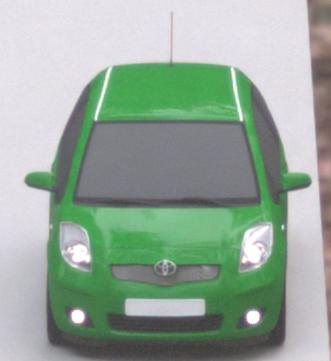
Make: Toyota
Model: Yaris 1.0
Detailed model: Yaris (XP13)
Model produced from: 2011/10
Model produced until: 2014/08
Doors: 3
Color: green
Road condition: dry road
Daytime: sunrise or sunset
Contrast: medium contrast